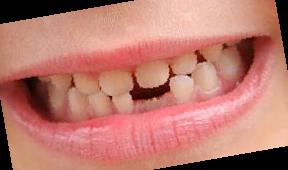
Condition: hypodontia